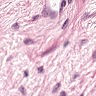
Metastatic tissue present: no